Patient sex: M
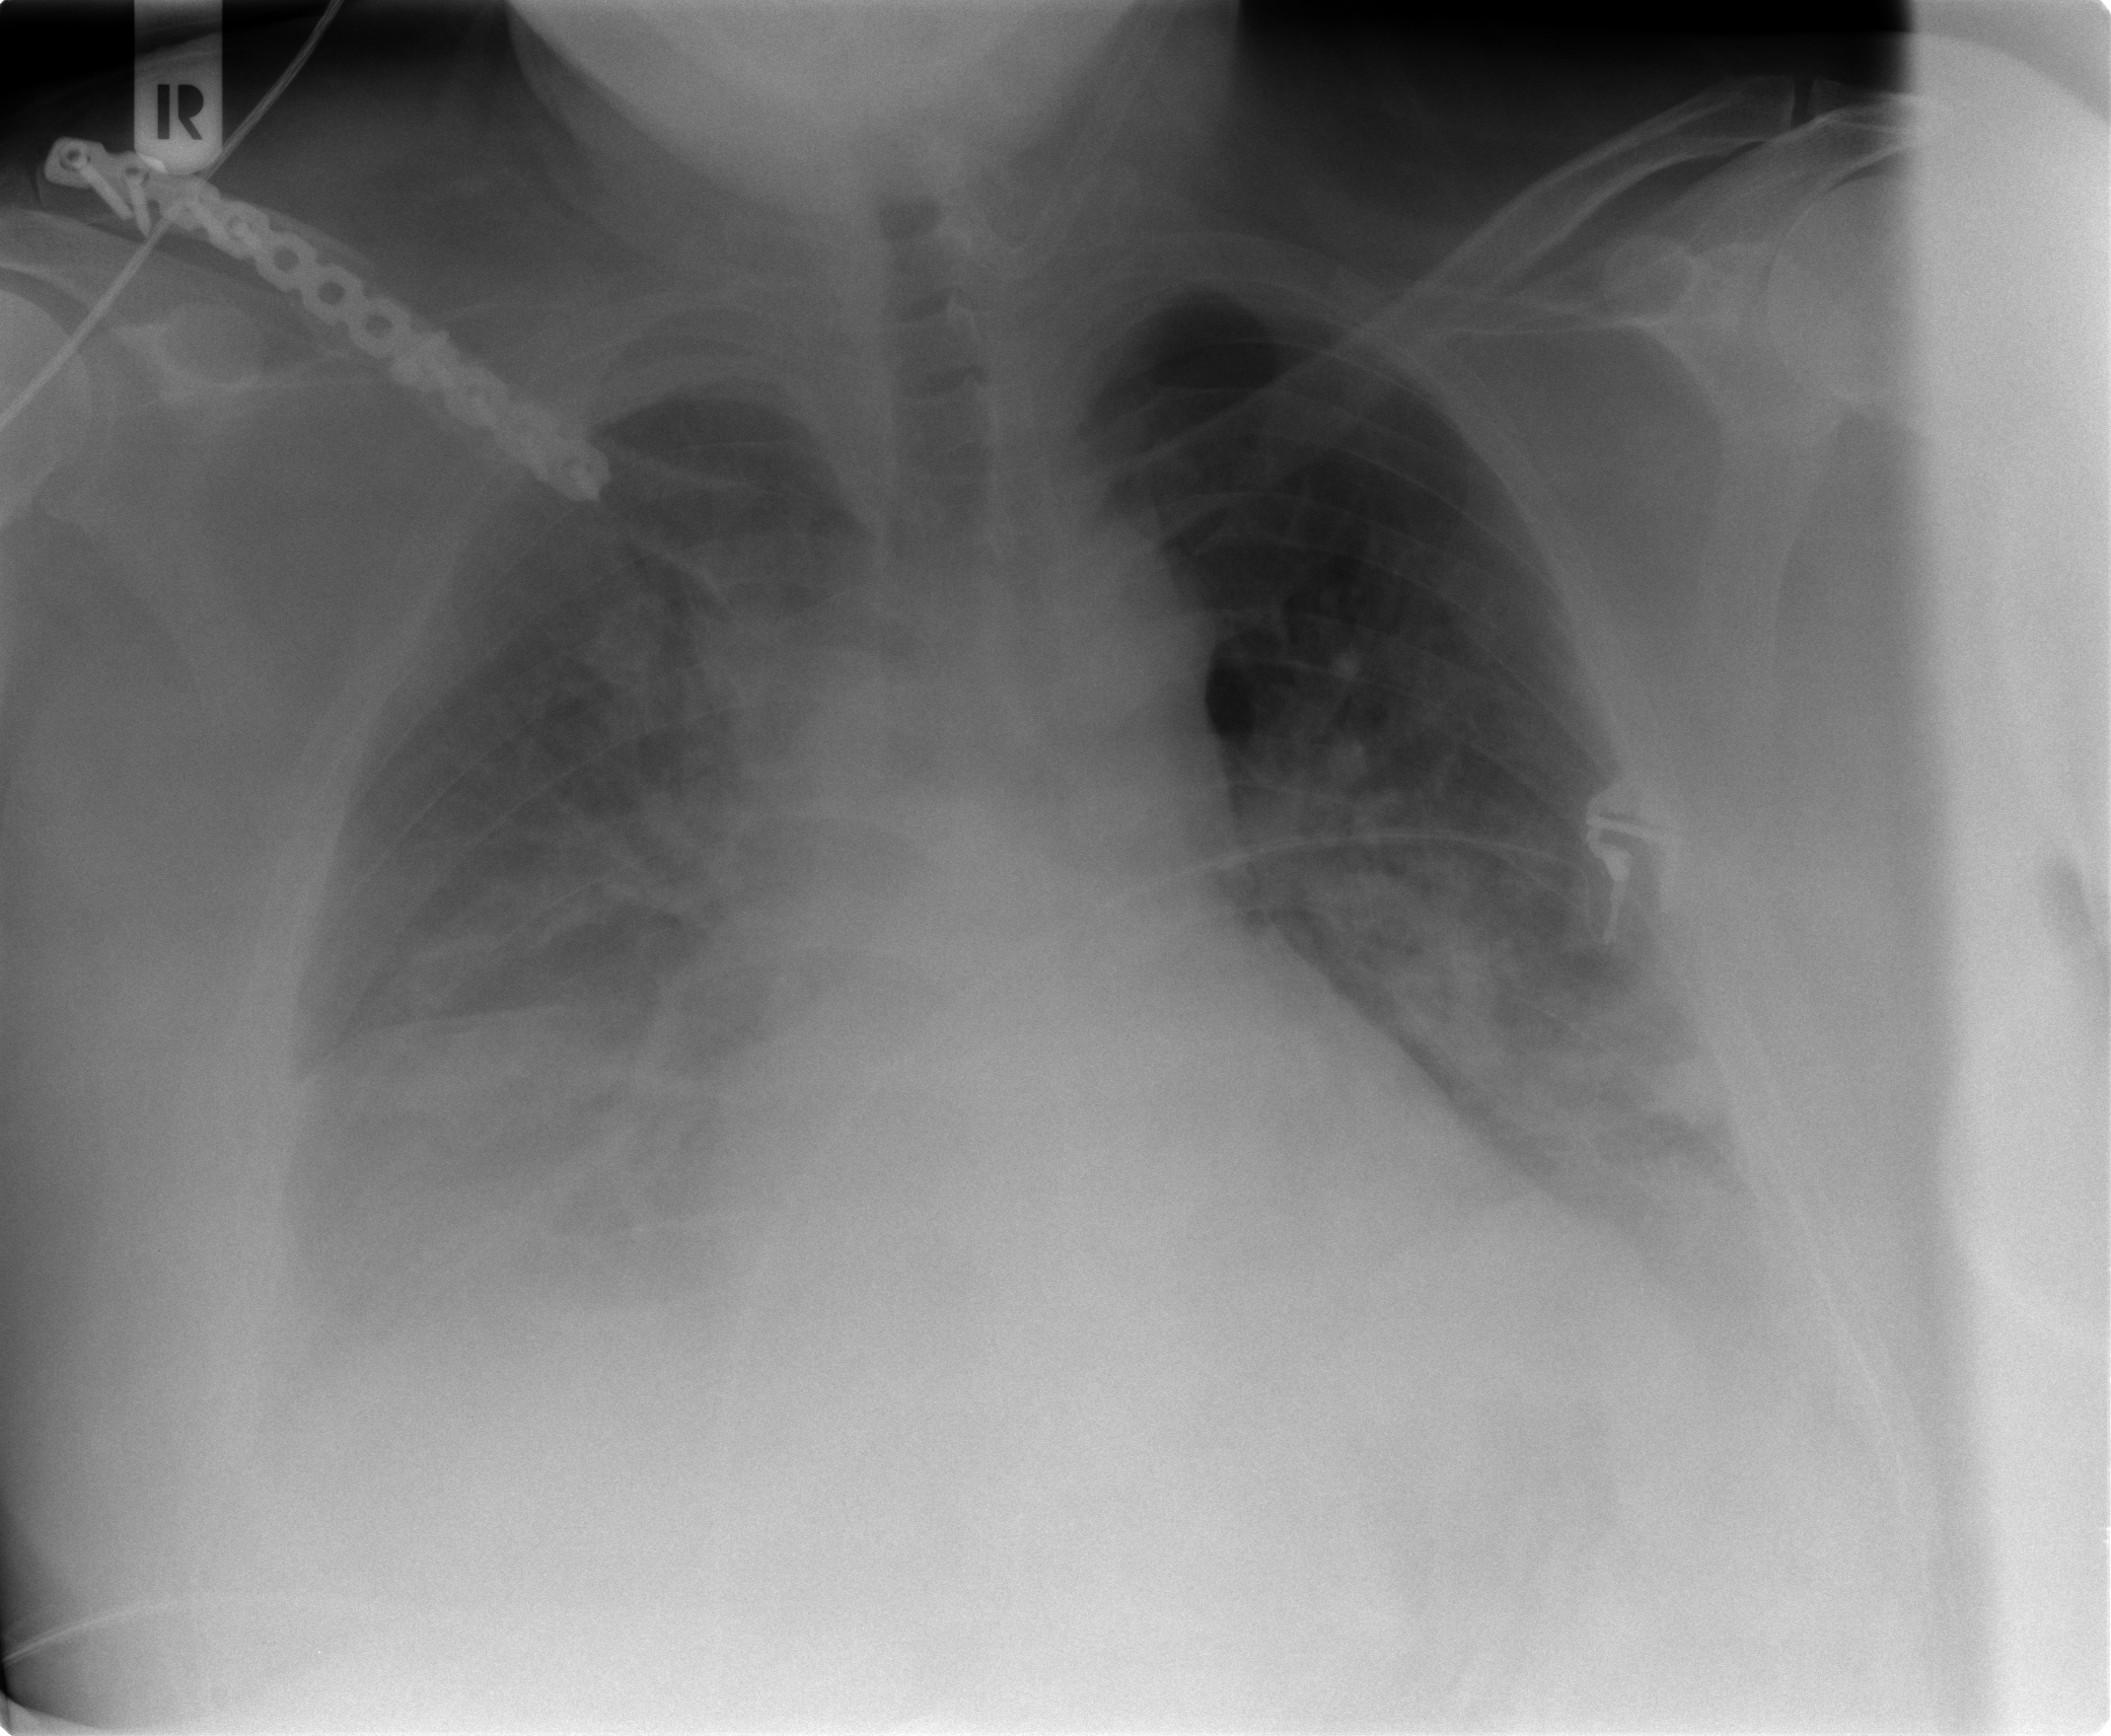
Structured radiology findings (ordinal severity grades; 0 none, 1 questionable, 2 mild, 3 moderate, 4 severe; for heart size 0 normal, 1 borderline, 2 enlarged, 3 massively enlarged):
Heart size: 2
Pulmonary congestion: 3
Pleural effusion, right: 3
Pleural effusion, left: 1
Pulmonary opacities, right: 3
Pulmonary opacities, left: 1
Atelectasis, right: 3
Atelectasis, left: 3